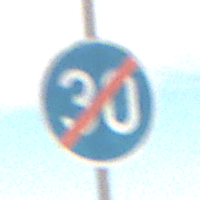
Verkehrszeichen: EndeMindestgeschwindigkeit
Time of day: MorningAfternoon
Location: Outdoor (Nature)
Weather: Overcast
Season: Winter
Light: Natural